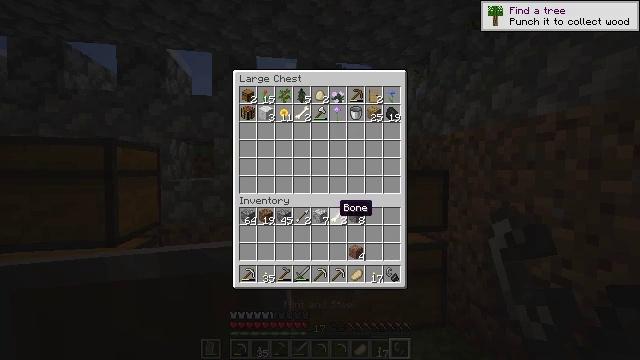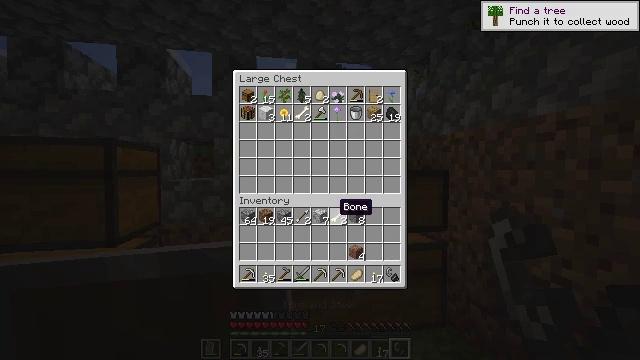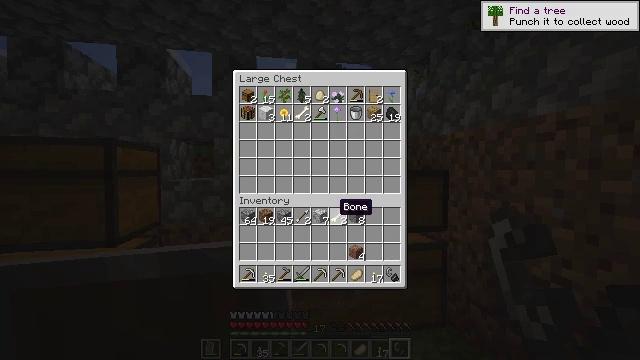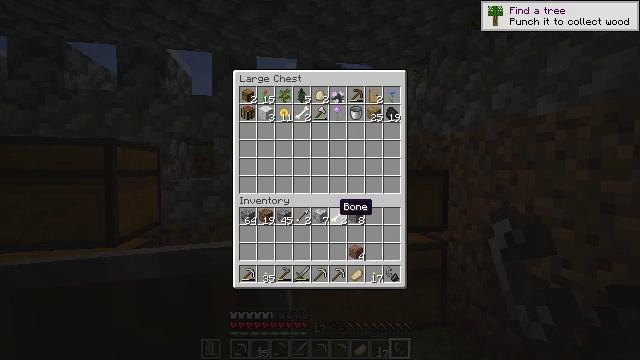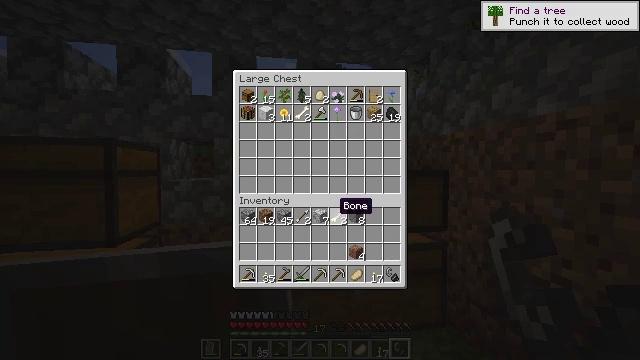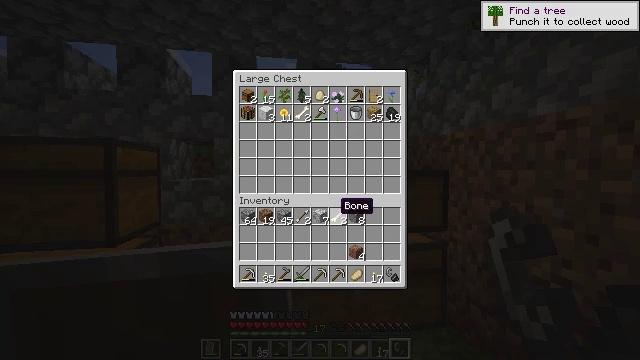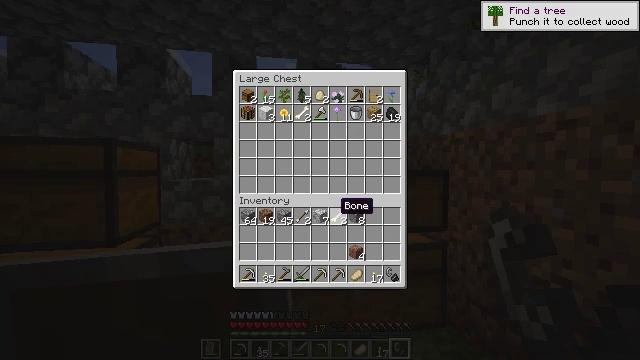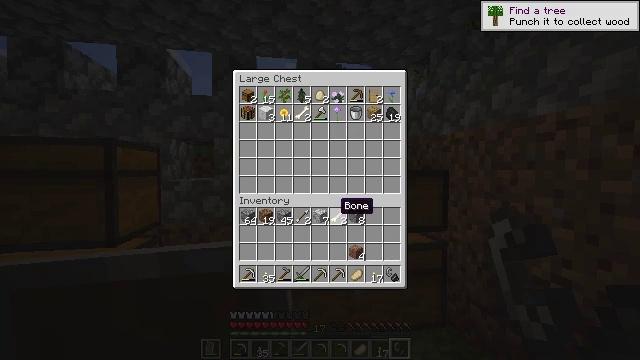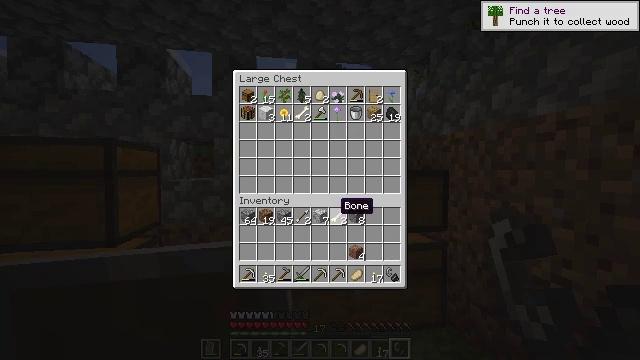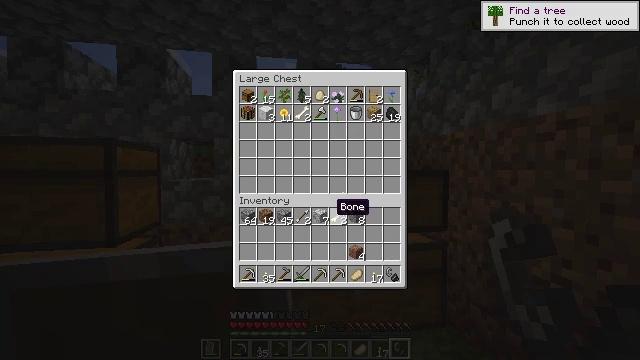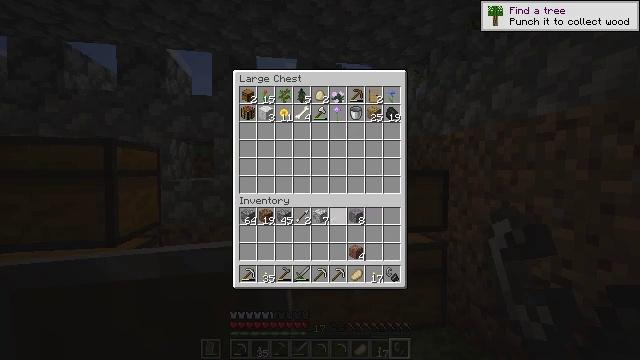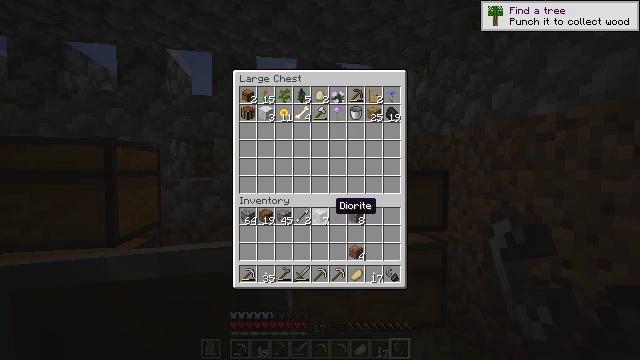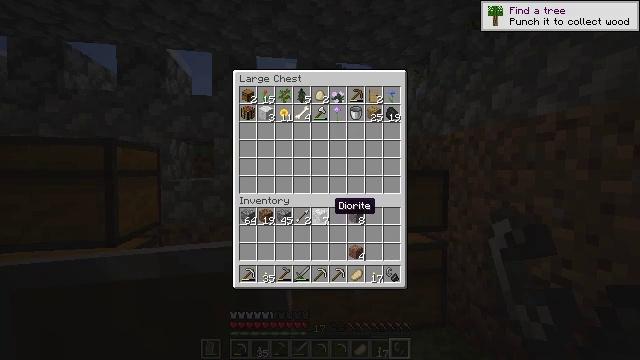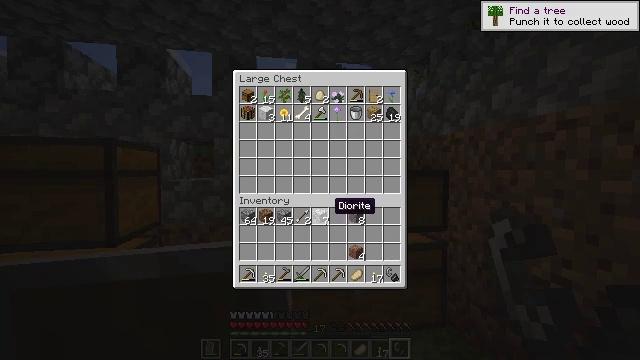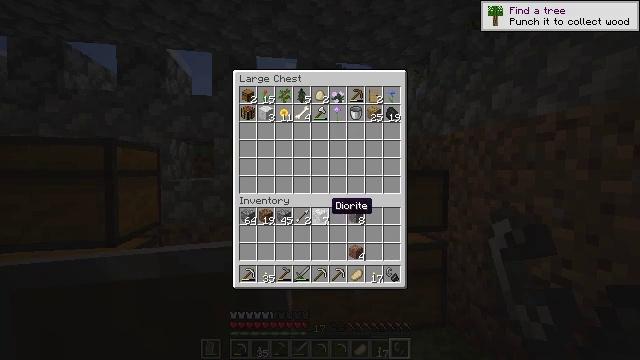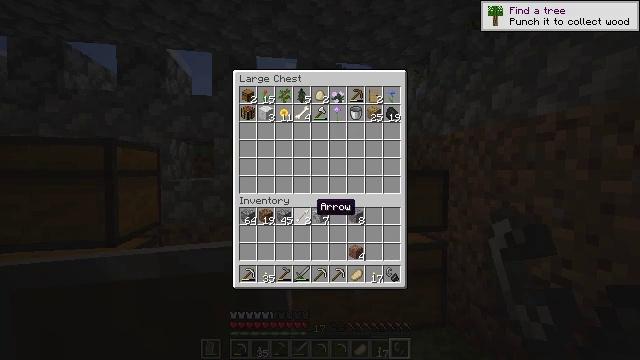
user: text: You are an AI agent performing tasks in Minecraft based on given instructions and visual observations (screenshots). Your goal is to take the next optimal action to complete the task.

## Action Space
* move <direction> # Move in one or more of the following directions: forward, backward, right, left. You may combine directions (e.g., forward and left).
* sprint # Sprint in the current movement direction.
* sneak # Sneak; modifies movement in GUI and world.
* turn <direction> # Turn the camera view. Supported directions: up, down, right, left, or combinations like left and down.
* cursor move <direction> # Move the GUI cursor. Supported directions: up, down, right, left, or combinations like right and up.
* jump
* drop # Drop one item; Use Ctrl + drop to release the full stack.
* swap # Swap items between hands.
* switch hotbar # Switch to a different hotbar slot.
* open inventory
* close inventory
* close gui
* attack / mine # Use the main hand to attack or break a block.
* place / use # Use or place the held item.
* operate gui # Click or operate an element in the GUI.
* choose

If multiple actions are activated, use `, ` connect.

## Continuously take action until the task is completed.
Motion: motion action
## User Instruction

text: Use gold ingots to create a golden helmet.
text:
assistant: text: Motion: no_op
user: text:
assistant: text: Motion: sneak
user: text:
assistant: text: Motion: sneak
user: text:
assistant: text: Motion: sneak
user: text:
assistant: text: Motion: sneak
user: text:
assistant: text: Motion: sneak
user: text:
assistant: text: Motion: sneak
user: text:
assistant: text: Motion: sneak
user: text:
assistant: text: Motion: sneak
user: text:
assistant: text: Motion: sneak, choose
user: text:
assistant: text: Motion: sneak, choose
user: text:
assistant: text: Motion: sneak, choose
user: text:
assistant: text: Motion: sneak
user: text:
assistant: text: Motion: sneak
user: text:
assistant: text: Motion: sneak, cursor move left
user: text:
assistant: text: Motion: sneak, cursor move left
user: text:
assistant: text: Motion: sneak
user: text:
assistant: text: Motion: sneak
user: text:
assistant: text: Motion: sneak
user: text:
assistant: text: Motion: sneak, choose
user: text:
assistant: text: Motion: sneak, choose
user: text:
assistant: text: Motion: sneak, choose
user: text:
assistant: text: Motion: sneak
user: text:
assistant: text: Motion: sneak
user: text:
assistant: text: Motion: sneak
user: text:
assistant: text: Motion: sneak
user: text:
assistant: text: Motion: sneak
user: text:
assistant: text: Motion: no_op
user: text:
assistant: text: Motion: no_op
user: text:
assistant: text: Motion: no_op